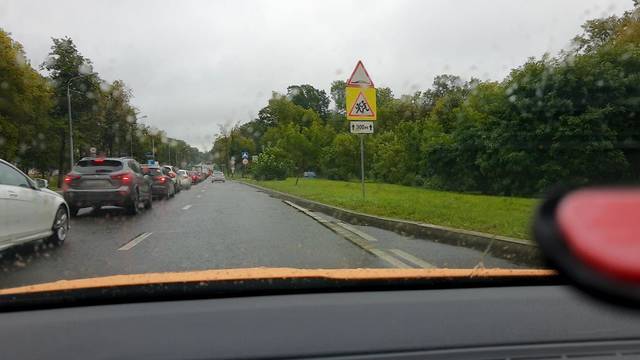
Region: Russia
Coordinates: 55.729, 37.481